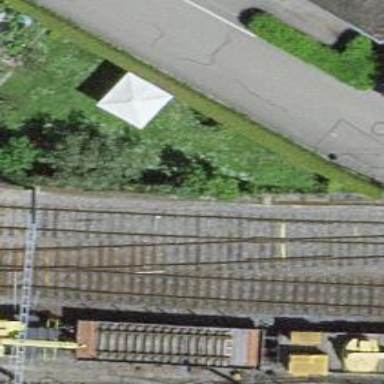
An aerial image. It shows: Rail siding with electrified tracks using contact line.